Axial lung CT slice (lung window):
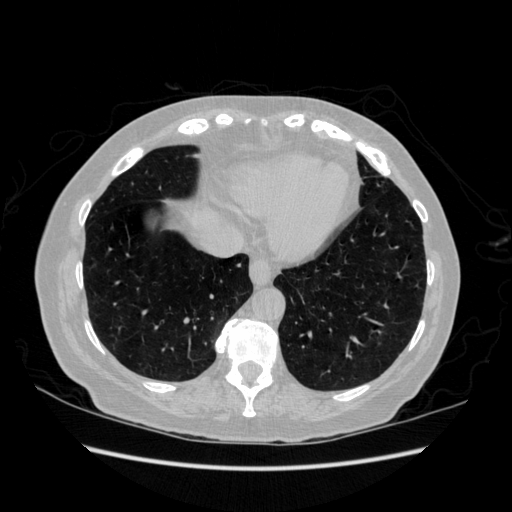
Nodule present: no